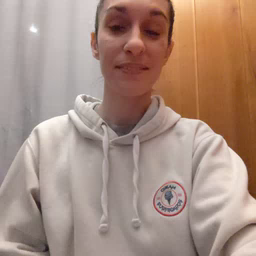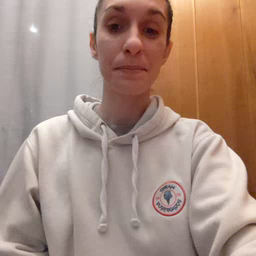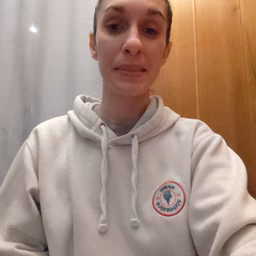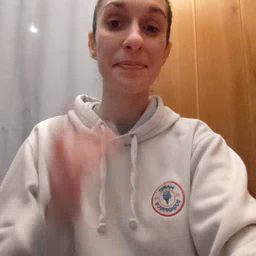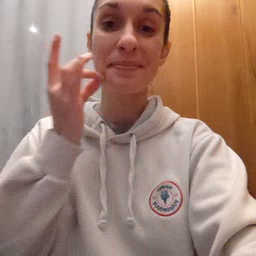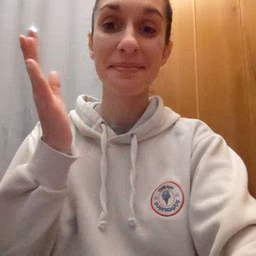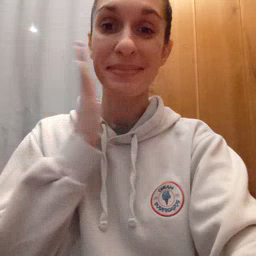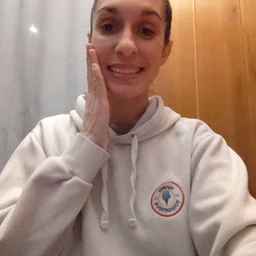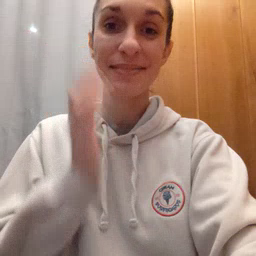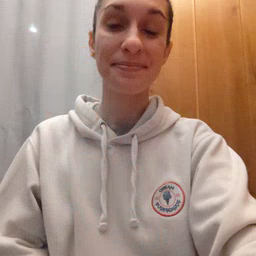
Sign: bee